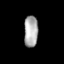
Tissue: skin
Cell type: T cells
Senescence score: 0.7197
Nuclear area (px): 435
Mean DAPI intensity: 170.954